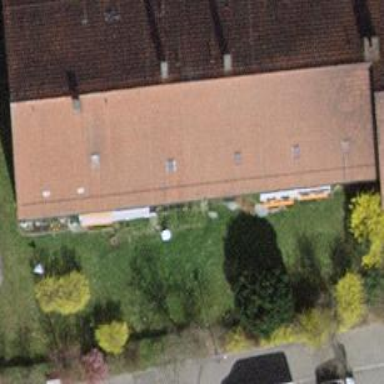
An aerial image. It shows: Building with tile roof.